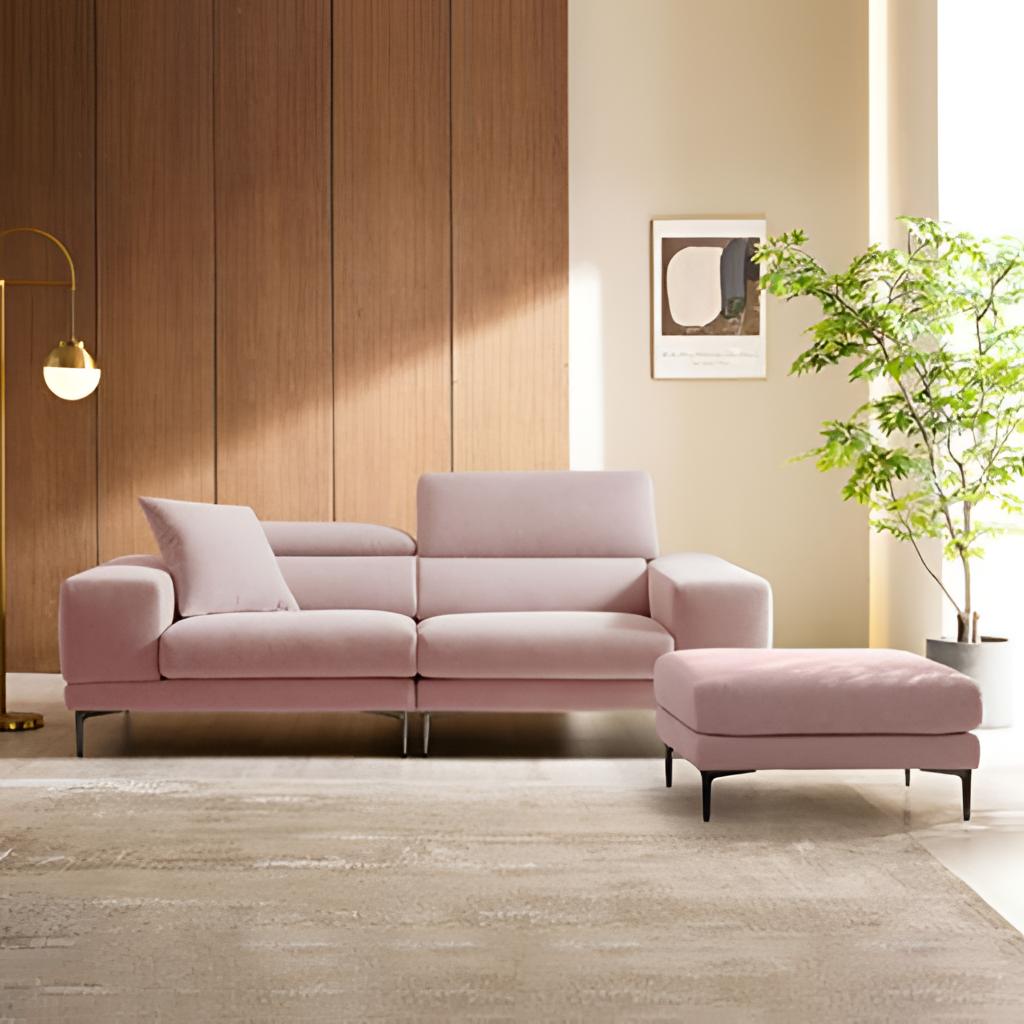
living room, fabric sofa, contemporary, beige carpet flooring, with solid pattern, panel wallpaper, with solid pattern